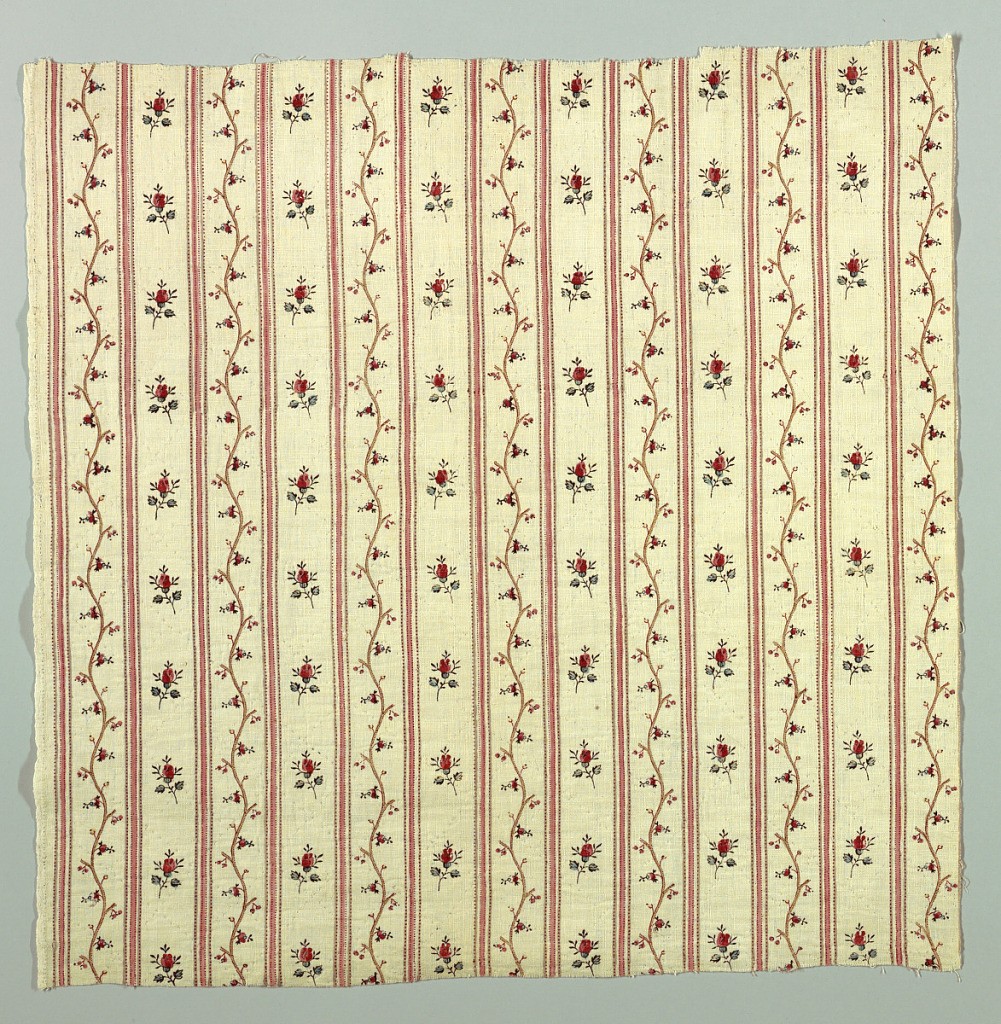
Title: Textile
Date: ca. 1790
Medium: cotton Technique: printed by block on plain weave
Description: Textile printed with design of vertical stripes with alternating rows of flowering vines or scattered blooms.